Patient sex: F
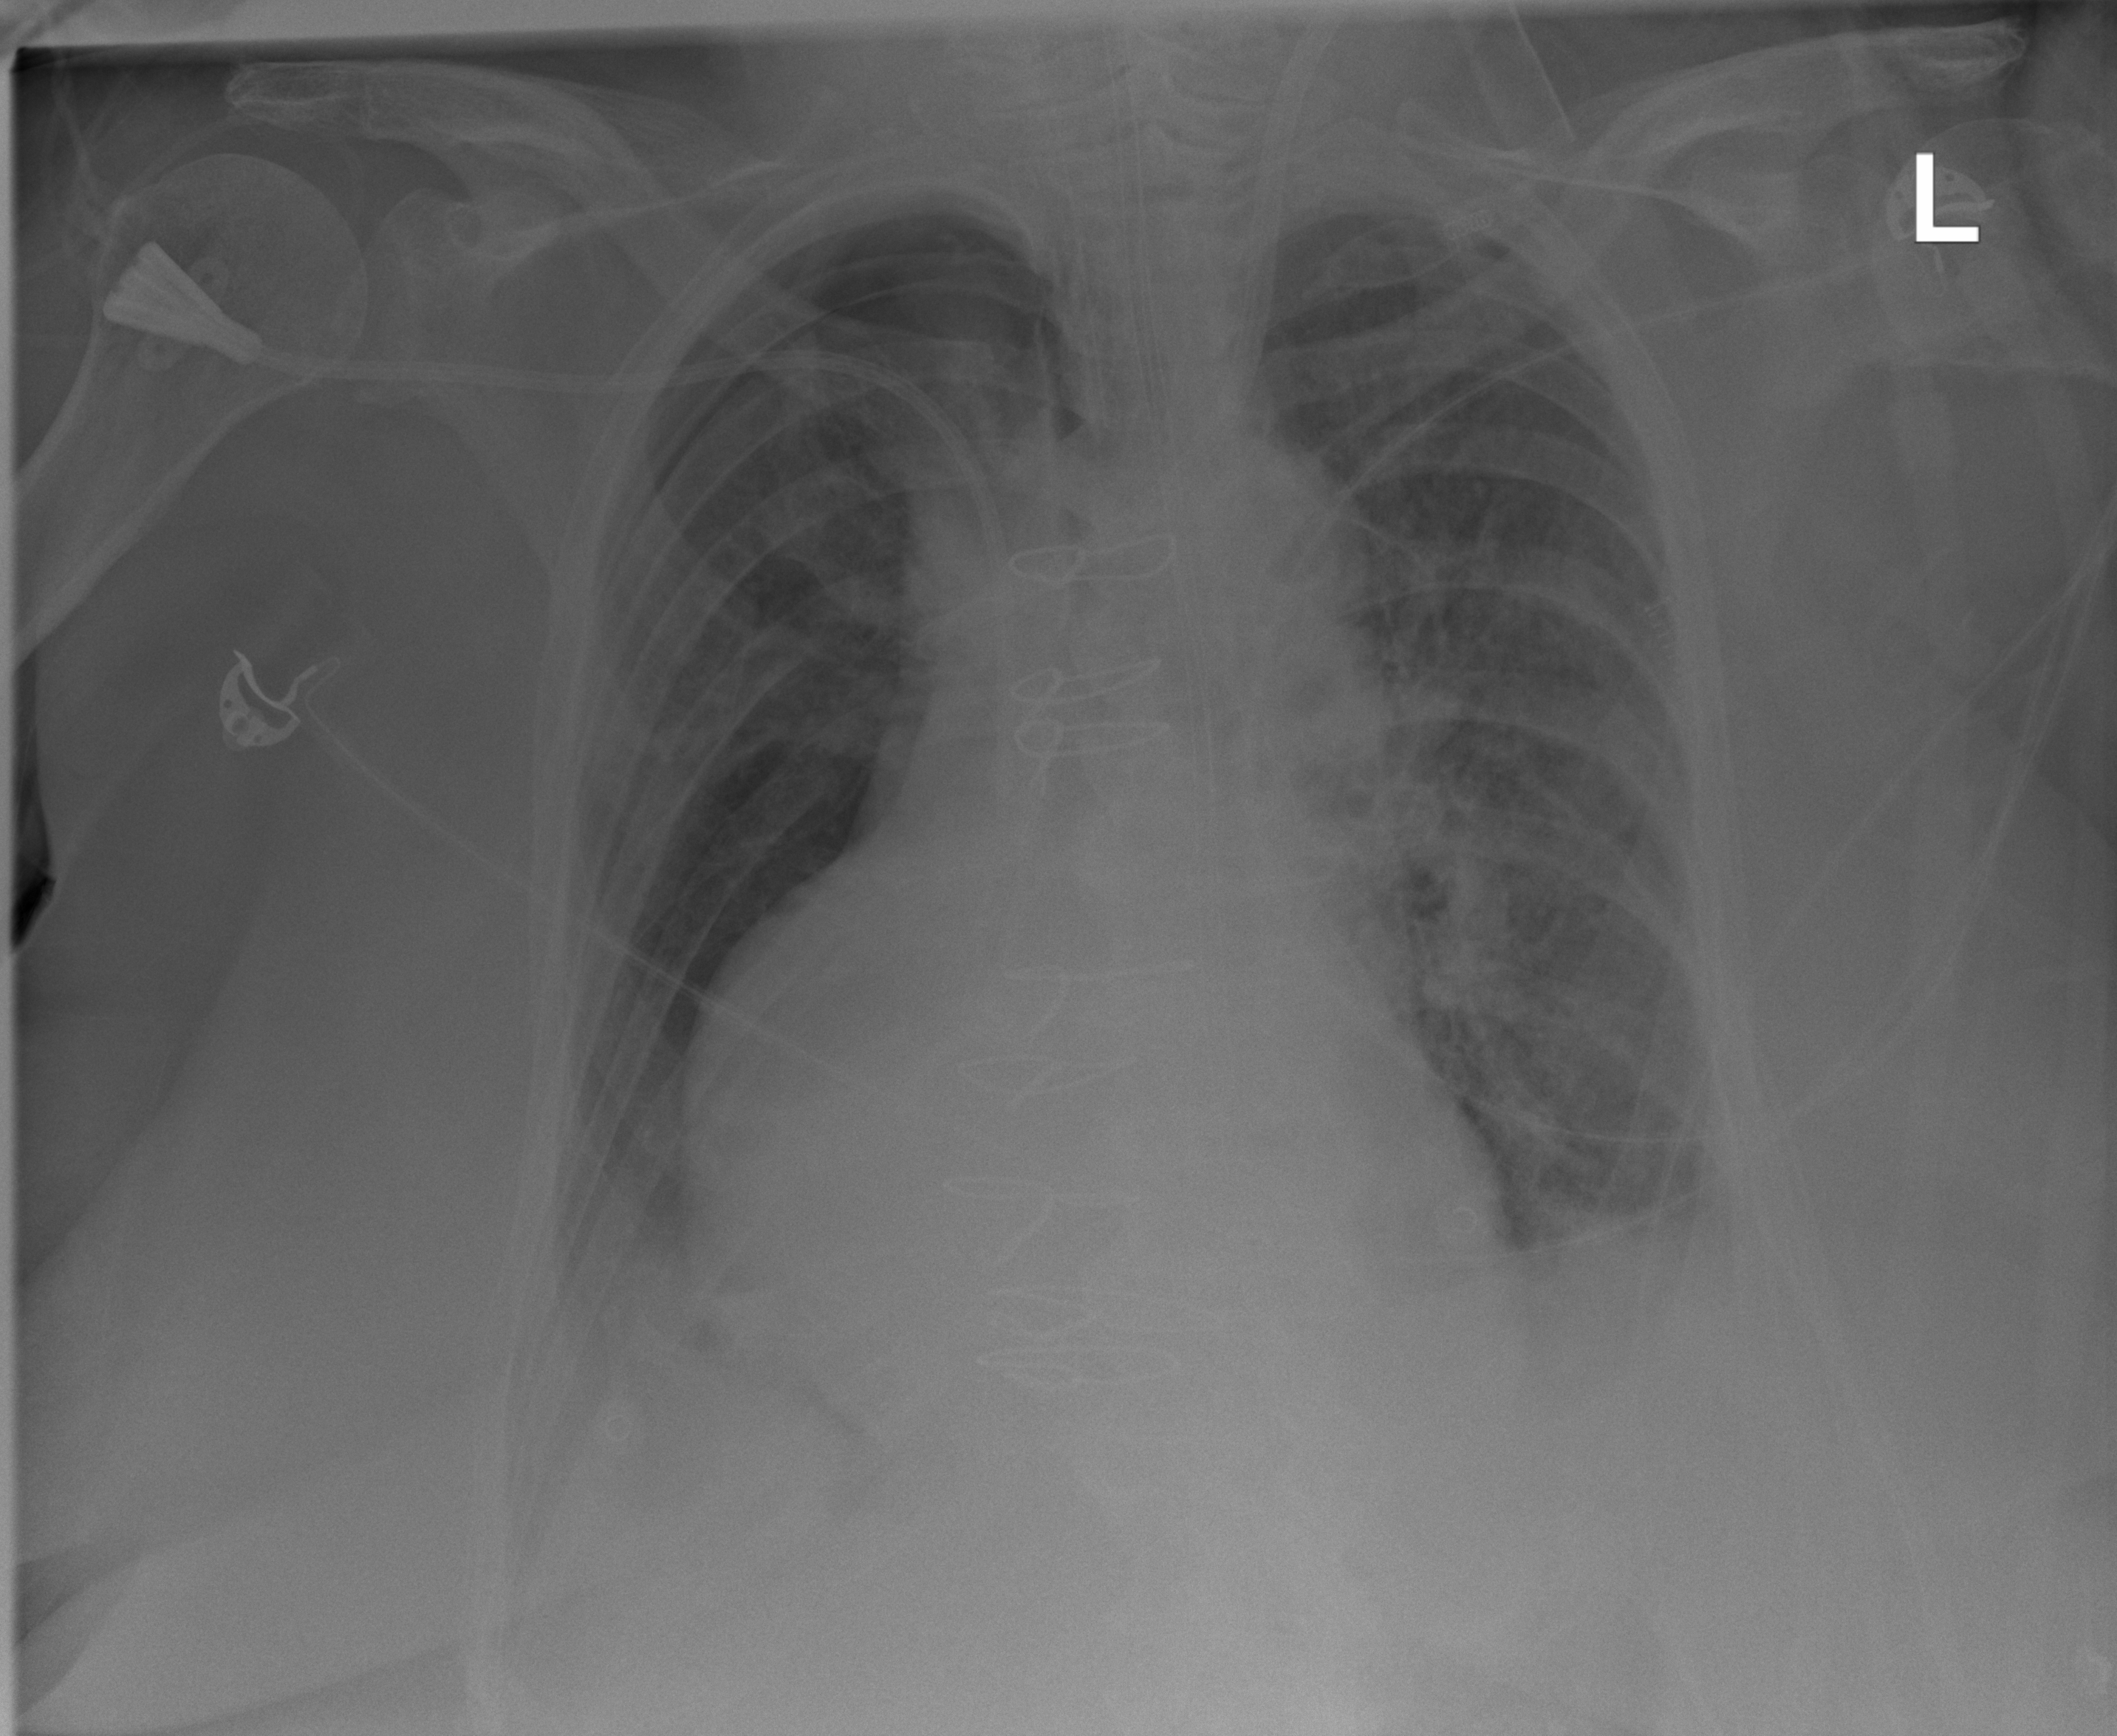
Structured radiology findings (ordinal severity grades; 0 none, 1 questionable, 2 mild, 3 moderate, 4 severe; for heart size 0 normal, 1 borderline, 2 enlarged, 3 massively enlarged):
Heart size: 2
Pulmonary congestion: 2
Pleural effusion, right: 2
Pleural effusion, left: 2
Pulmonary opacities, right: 2
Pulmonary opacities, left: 2
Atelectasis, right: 2
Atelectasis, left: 2